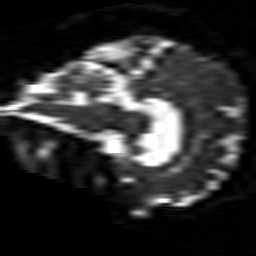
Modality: ADC
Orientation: sagittal
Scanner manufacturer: siemens
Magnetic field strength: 1.5 T
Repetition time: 8.7 s
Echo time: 0.119 s